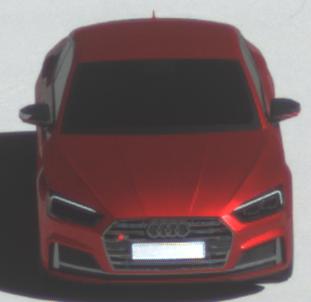
Make: Audi
Model: S5 Sportback
Detailed model: 8T Facelift
Model produced from: 2011
Model produced until: 2016
Doors: 5
Color: red
Road condition: dry road
Daytime: morning or afternoon
Contrast: high contrast